Field crop: maize
Growth stage: 2
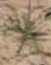
Species: salsola